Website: crate-barrel
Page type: billing-address
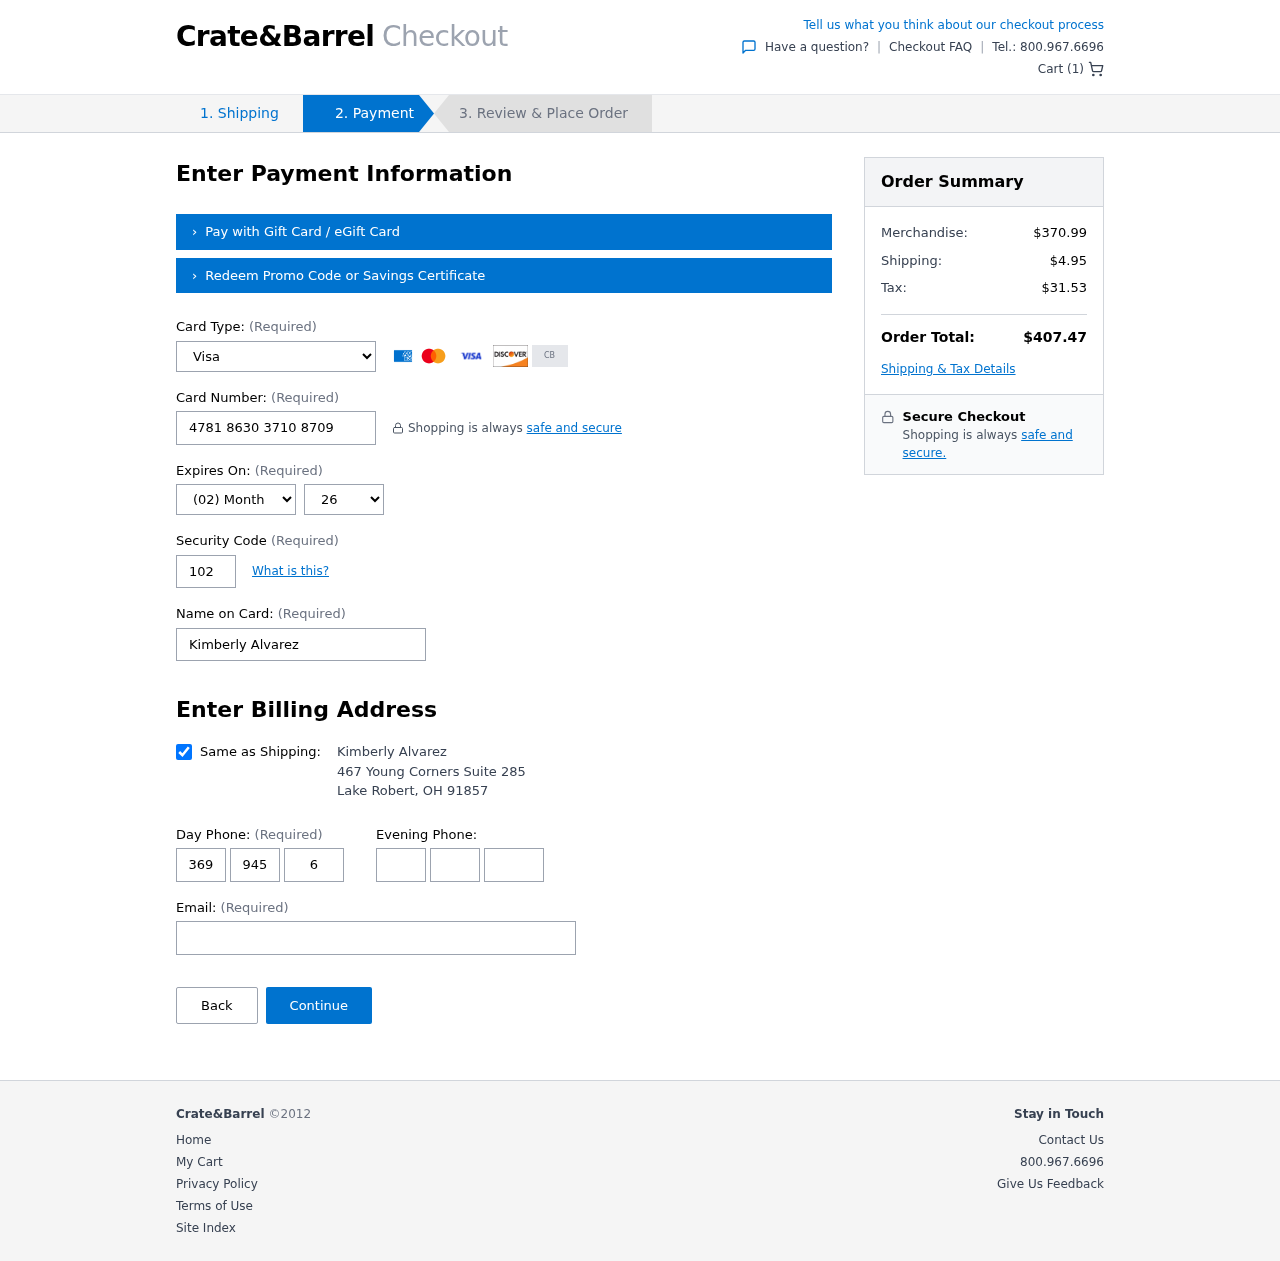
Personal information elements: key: PII_CARD_CVV
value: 102
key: PII_CARD_EXPIRY_MONTH
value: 02
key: PII_CARD_EXPIRY_YEAR
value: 26
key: PII_CARD_NUMBER
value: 4781 8630 3710 8709
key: PII_CARD_TYPE
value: Visa
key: PII_CITY
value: Lake Robert
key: PII_EMAIL
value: kimberlyalvarez@hotmail.com
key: PII_FULLNAME
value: Kimberly Alvarez
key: PII_PHONE_ALT_AREA
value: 746
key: PII_PHONE_ALT_PREFIX
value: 748
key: PII_PHONE_ALT_SUFFIX
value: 3957
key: PII_PHONE_AREA
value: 369
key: PII_PHONE_PREFIX
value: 945
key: PII_PHONE_SUFFIX
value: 6122
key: PII_POSTCODE
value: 91857
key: PII_STATE_ABBR
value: OH
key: PII_STREET
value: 467 Young Corners Suite 285
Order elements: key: ORDER_NUM_ITEMS
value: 1
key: ORDER_SUBTOTAL
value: $370.99
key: ORDER_SHIPPING_COST
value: $4.95
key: ORDER_TAX
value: $31.53
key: ORDER_TOTAL
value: $407.47